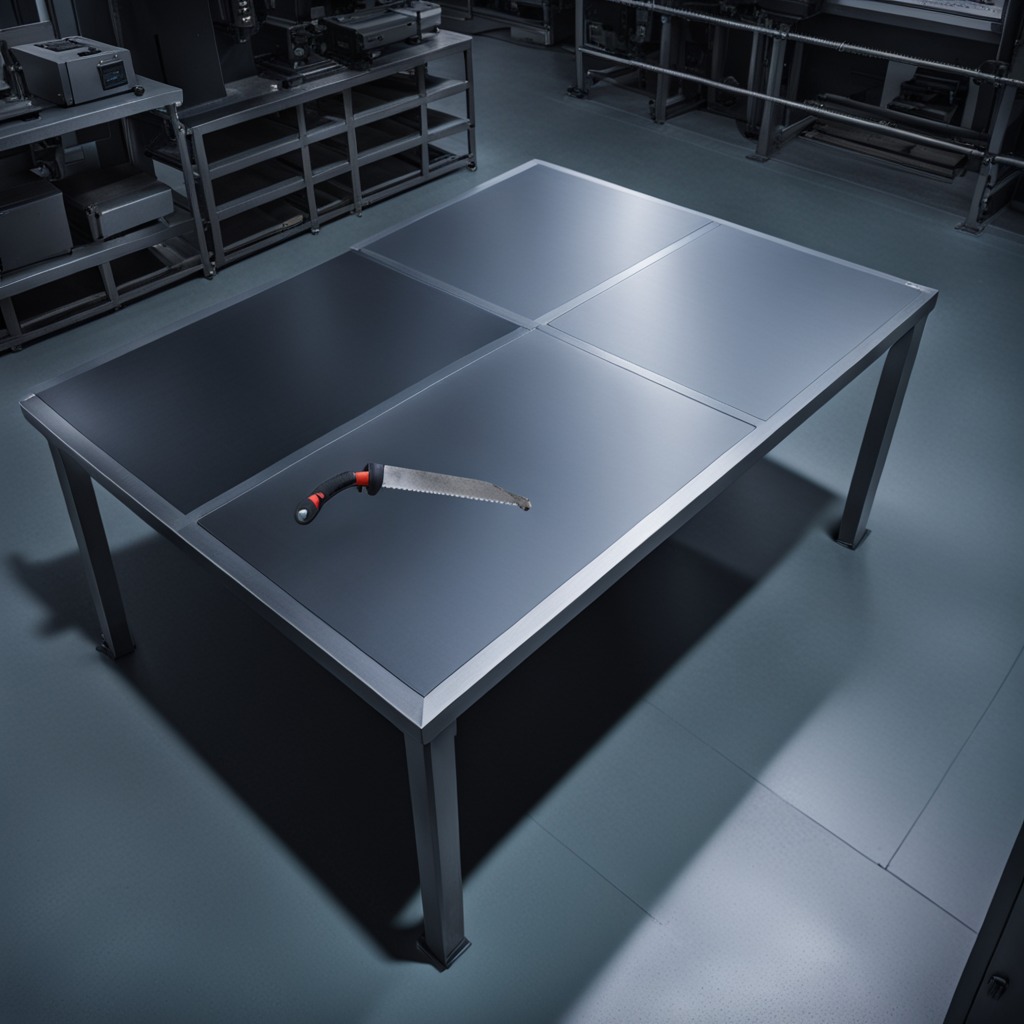
A metal saw is lying on a clean empty table in a basement in the evening soft directional lighting on the tabletop realistic grain studio-quality clarity centered framing